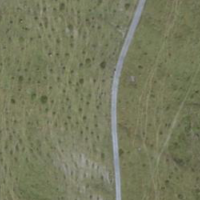
EUNIS habitat code: 24
Species observed at this site:
Corvus corone
Anthus trivialis
Carduelis citrinella
Oenanthe oenanthe
Dryas octopetala
Phoenicurus ochruros
Nucifraga caryocatactes
Pyrrhocorax graculus
Euphorbia cyparissias
Turdus torquatus
Delichon urbicum